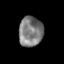
Tissue: skin
Cell type: Epithelial cells
Senescence score: 0.1966
Nuclear area (px): 705
Mean DAPI intensity: 125.457